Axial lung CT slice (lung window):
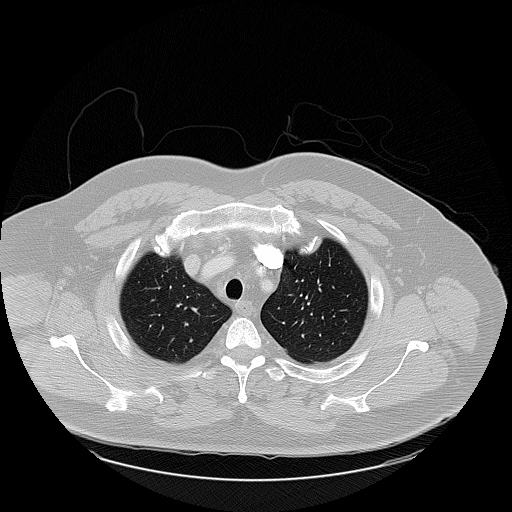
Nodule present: no